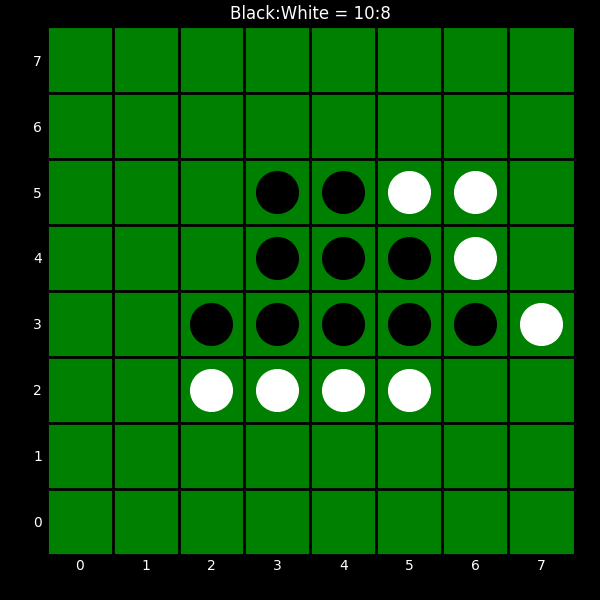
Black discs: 10
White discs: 8